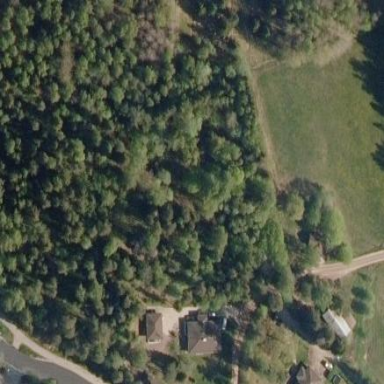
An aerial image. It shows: Mixed woodland with various types of leaves.